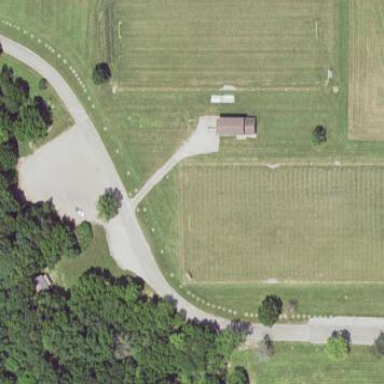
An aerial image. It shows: Parking area with unpaved surface.